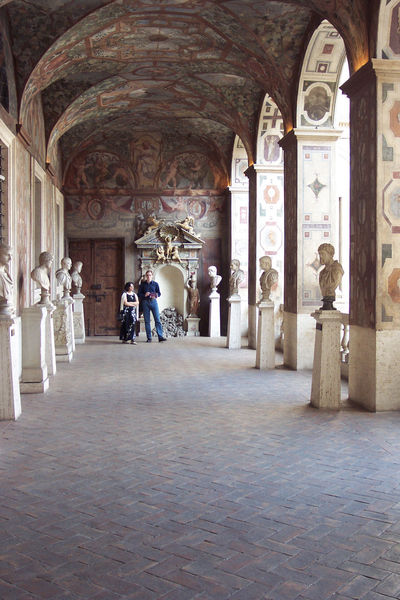
Titel: Palazzo Altemps, Rom
Standort: Rom, Palazzo Altemps (EU - I - Latium)
Schlagwörter: mann, schatten, weiß, frau, licht, säule, säulen, tür, gespräch, malerei, architektur, sockel, steine, decke, paar, statue, farbig, bogen, giebel, besucher, figuren, rundbogen, jeans, büste, foto, bögen, gang, nische, gewölbe, kapitell, skulpturen, fresken, museum, büsten, deckenmalerei, staturen